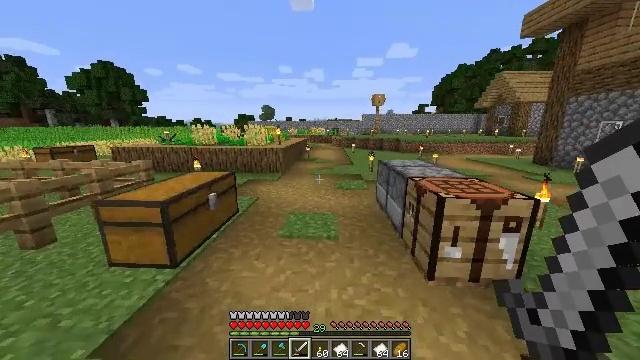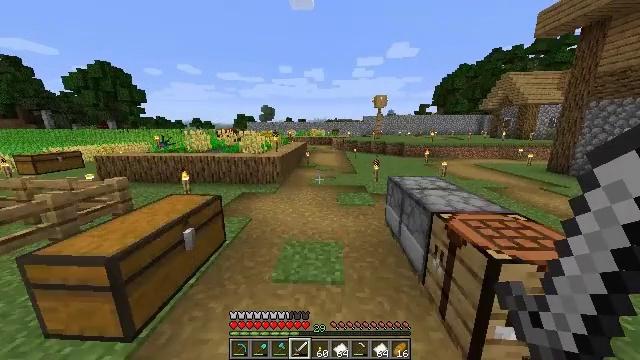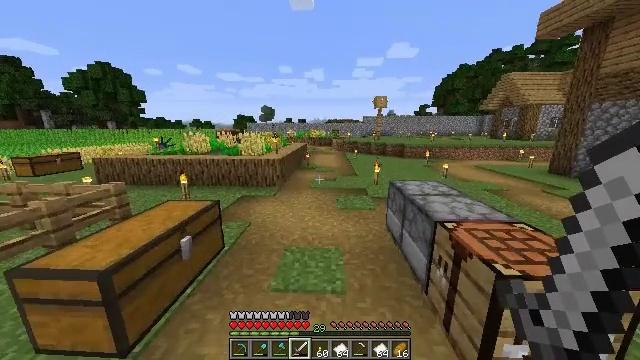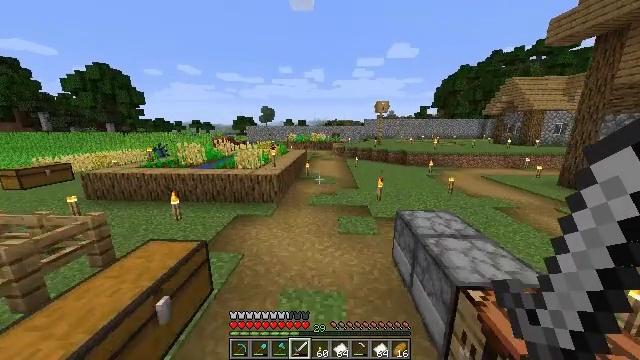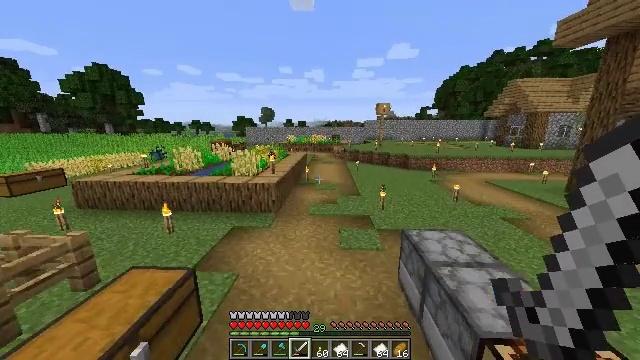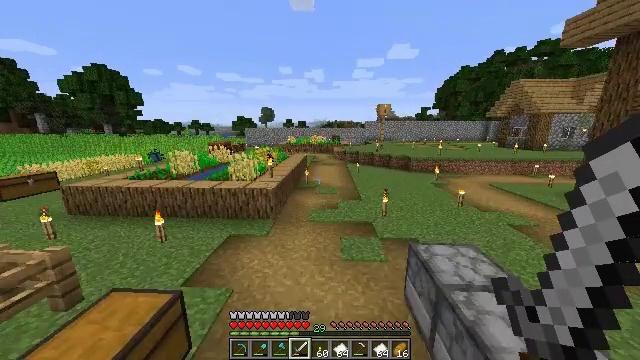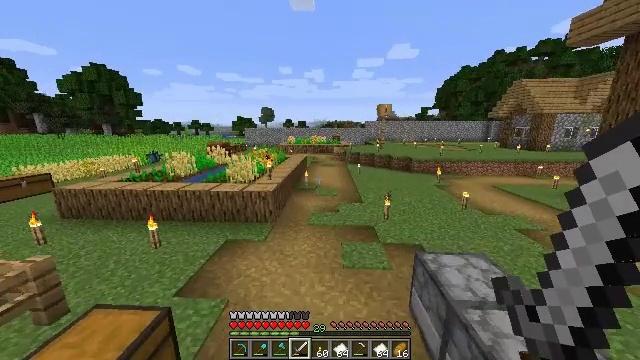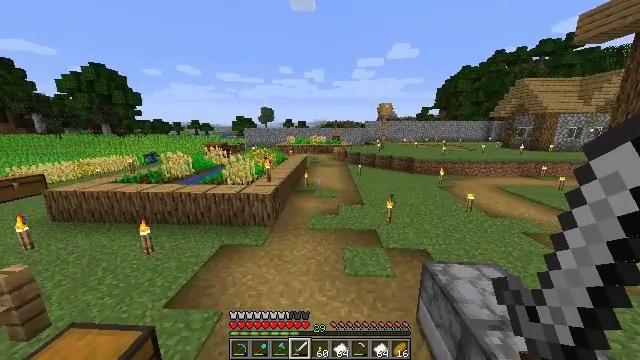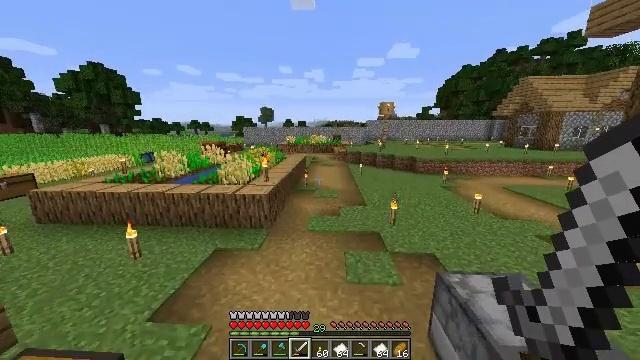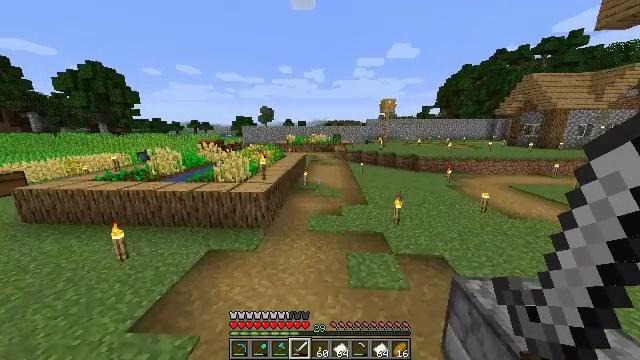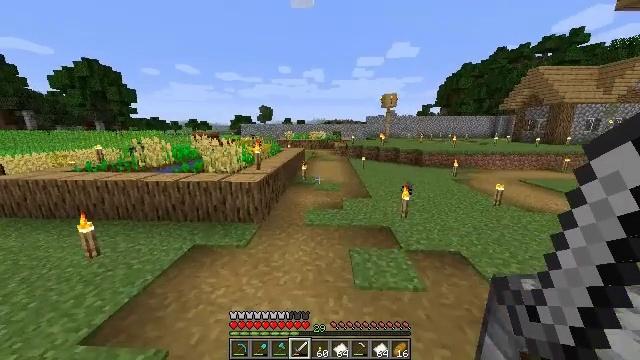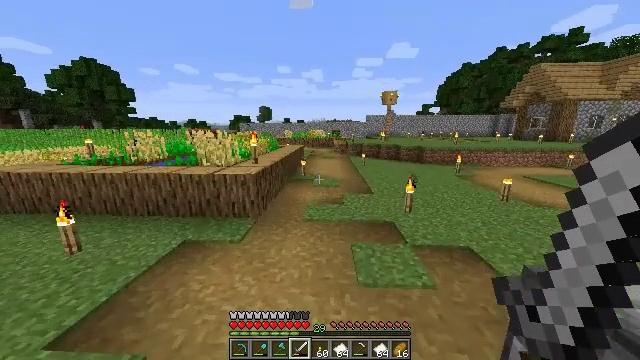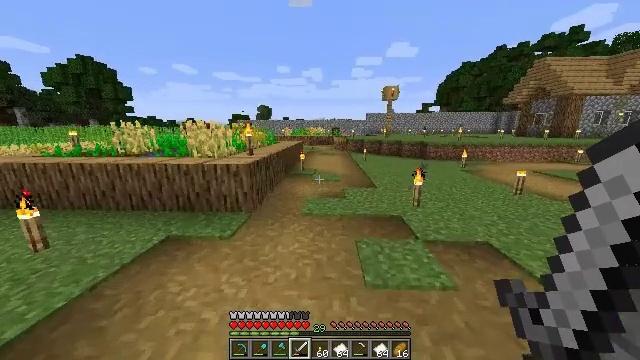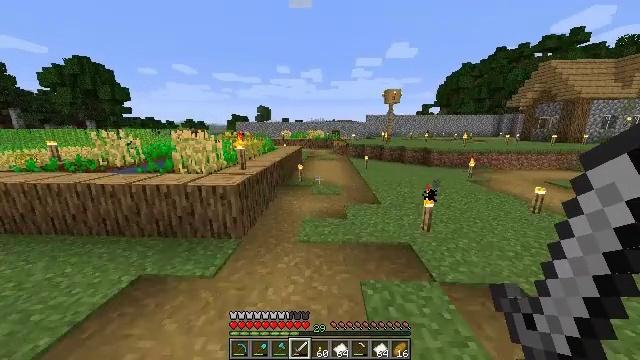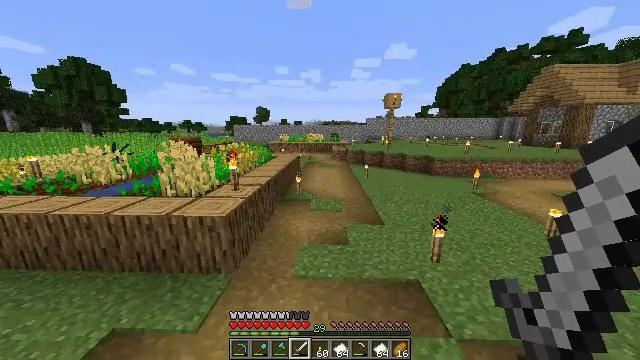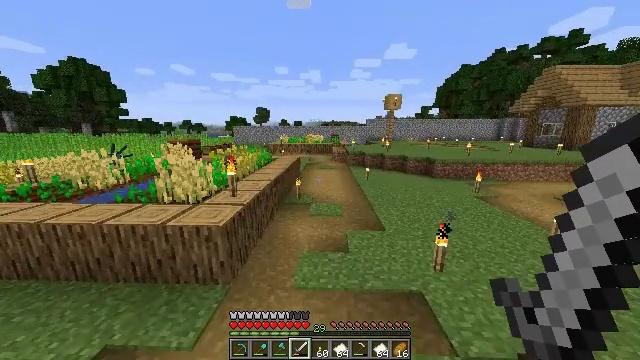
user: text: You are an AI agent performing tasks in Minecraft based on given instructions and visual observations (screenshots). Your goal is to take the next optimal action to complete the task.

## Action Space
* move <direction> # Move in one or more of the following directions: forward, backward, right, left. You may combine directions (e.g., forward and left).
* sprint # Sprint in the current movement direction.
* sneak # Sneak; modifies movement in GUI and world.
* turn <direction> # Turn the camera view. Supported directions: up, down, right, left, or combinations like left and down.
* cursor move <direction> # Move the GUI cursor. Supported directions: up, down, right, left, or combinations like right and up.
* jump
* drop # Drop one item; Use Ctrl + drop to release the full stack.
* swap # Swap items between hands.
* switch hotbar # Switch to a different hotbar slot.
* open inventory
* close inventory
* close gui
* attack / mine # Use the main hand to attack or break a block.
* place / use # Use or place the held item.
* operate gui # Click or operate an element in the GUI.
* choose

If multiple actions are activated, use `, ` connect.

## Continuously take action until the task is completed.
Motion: motion action
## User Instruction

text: Use coal in a furnace to smelt cobblestone into stone.
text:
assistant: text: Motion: move forward, sprint, jump
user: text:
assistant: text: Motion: move forward, sprint, jump
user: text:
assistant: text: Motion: move forward, sprint, jump
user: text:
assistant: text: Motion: move forward, sprint, jump
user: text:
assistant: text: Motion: move forward, sprint, jump
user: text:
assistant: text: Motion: move forward, sprint, jump
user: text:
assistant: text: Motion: move forward, sprint, jump
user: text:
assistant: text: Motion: move forward, sprint, jump
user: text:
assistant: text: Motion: move forward, sprint, jump
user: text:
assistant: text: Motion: move forward, sprint, jump
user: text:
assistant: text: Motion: move forward, sprint, jump
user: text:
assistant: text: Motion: move forward, sprint, jump
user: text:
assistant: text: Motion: move forward, sprint, jump
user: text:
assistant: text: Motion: move forward, sprint, jump
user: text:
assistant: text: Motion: move forward, sprint, jump
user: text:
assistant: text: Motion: move forward, sprint, jump
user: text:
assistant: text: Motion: move forward, sprint, jump
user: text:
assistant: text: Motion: move forward, sprint, jump
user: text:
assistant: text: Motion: move forward, sprint, turn left and down, jump
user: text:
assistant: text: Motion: move forward, sprint, turn left, jump
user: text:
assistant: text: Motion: move forward, sprint, jump
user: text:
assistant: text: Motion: move forward, sprint, jump
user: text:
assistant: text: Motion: move forward, sprint, jump
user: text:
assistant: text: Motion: move forward, sprint, jump
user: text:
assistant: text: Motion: move forward, sprint, jump
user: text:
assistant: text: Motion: move forward, sprint, jump
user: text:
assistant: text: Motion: move forward, sprint, jump
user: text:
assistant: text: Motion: move forward, sprint, jump
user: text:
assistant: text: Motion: move forward, sprint, jump
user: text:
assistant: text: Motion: move forward, sprint, jump